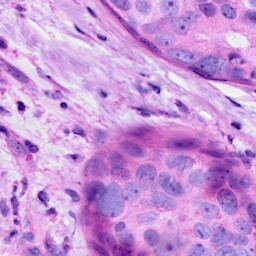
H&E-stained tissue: Breast